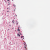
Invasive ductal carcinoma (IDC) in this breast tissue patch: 0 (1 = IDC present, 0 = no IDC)